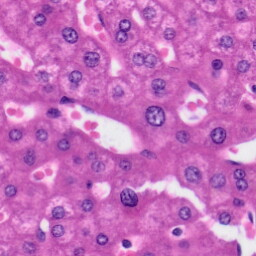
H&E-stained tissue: Liver